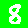
Digit: 8